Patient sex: F
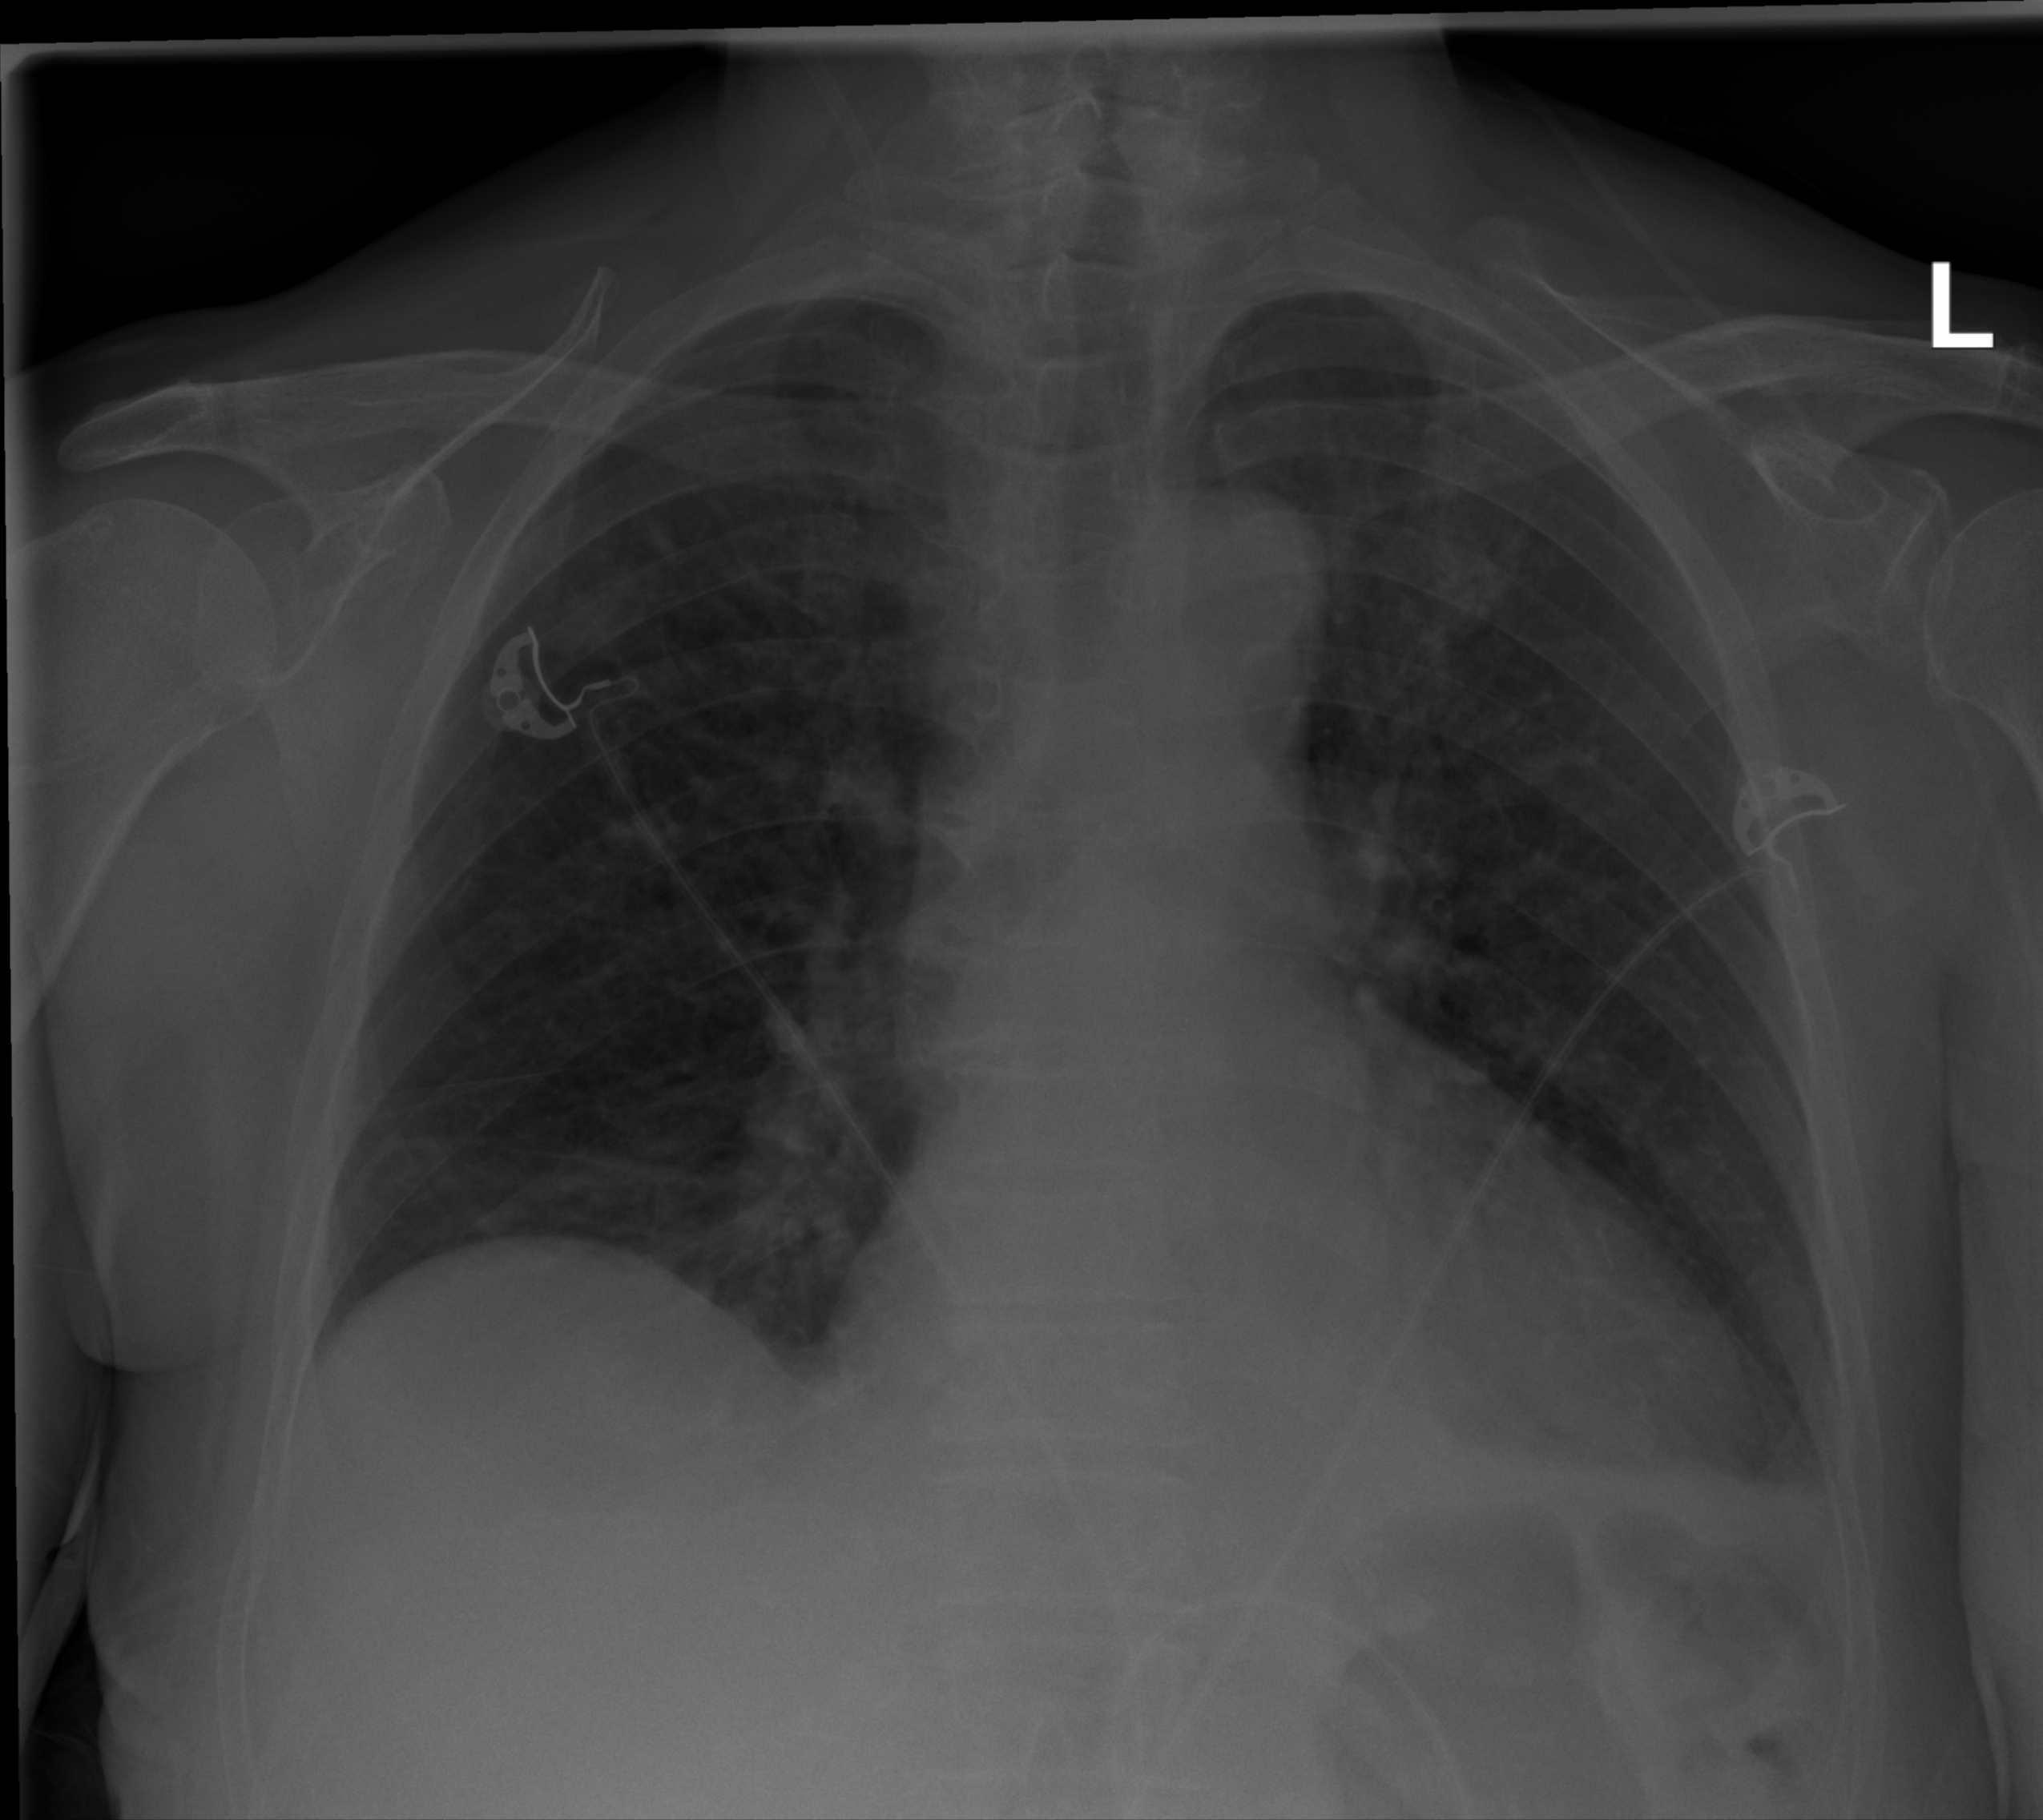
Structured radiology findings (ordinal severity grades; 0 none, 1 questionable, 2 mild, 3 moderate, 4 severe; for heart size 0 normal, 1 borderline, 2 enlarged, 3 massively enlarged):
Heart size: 0
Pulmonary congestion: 0
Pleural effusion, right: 0
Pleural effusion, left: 1
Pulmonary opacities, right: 1
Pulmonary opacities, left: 1
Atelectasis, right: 0
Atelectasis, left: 1